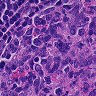
Metastatic tissue present: no